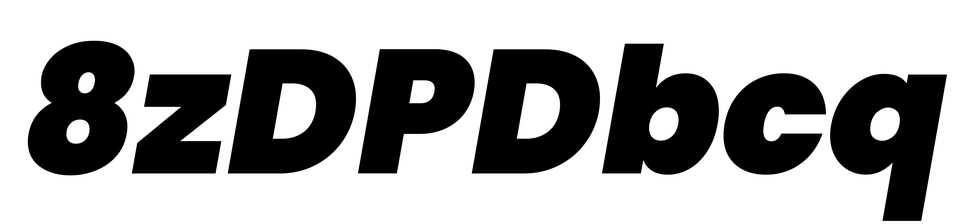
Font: Poppins-BlackItalic